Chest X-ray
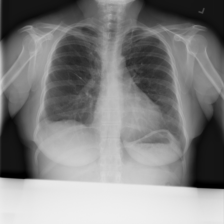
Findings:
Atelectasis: negative
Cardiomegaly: negative
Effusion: negative
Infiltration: negative
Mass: negative
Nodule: negative
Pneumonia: negative
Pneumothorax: negative
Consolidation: negative
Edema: negative
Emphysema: negative
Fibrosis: negative
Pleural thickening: negative
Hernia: negative